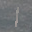
Label: 1